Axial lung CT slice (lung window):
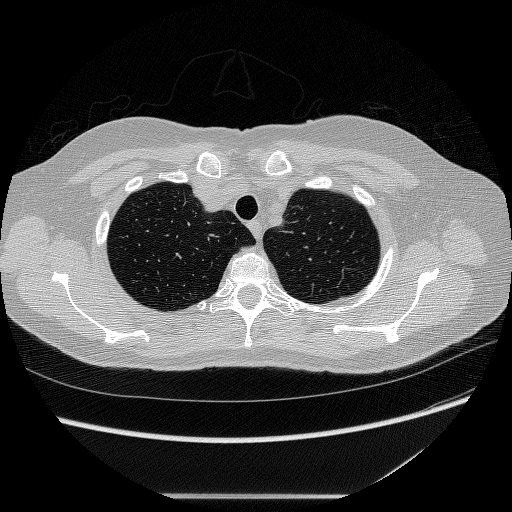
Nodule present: no